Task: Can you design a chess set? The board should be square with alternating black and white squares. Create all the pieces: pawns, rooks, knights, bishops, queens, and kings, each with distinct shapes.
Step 4806:
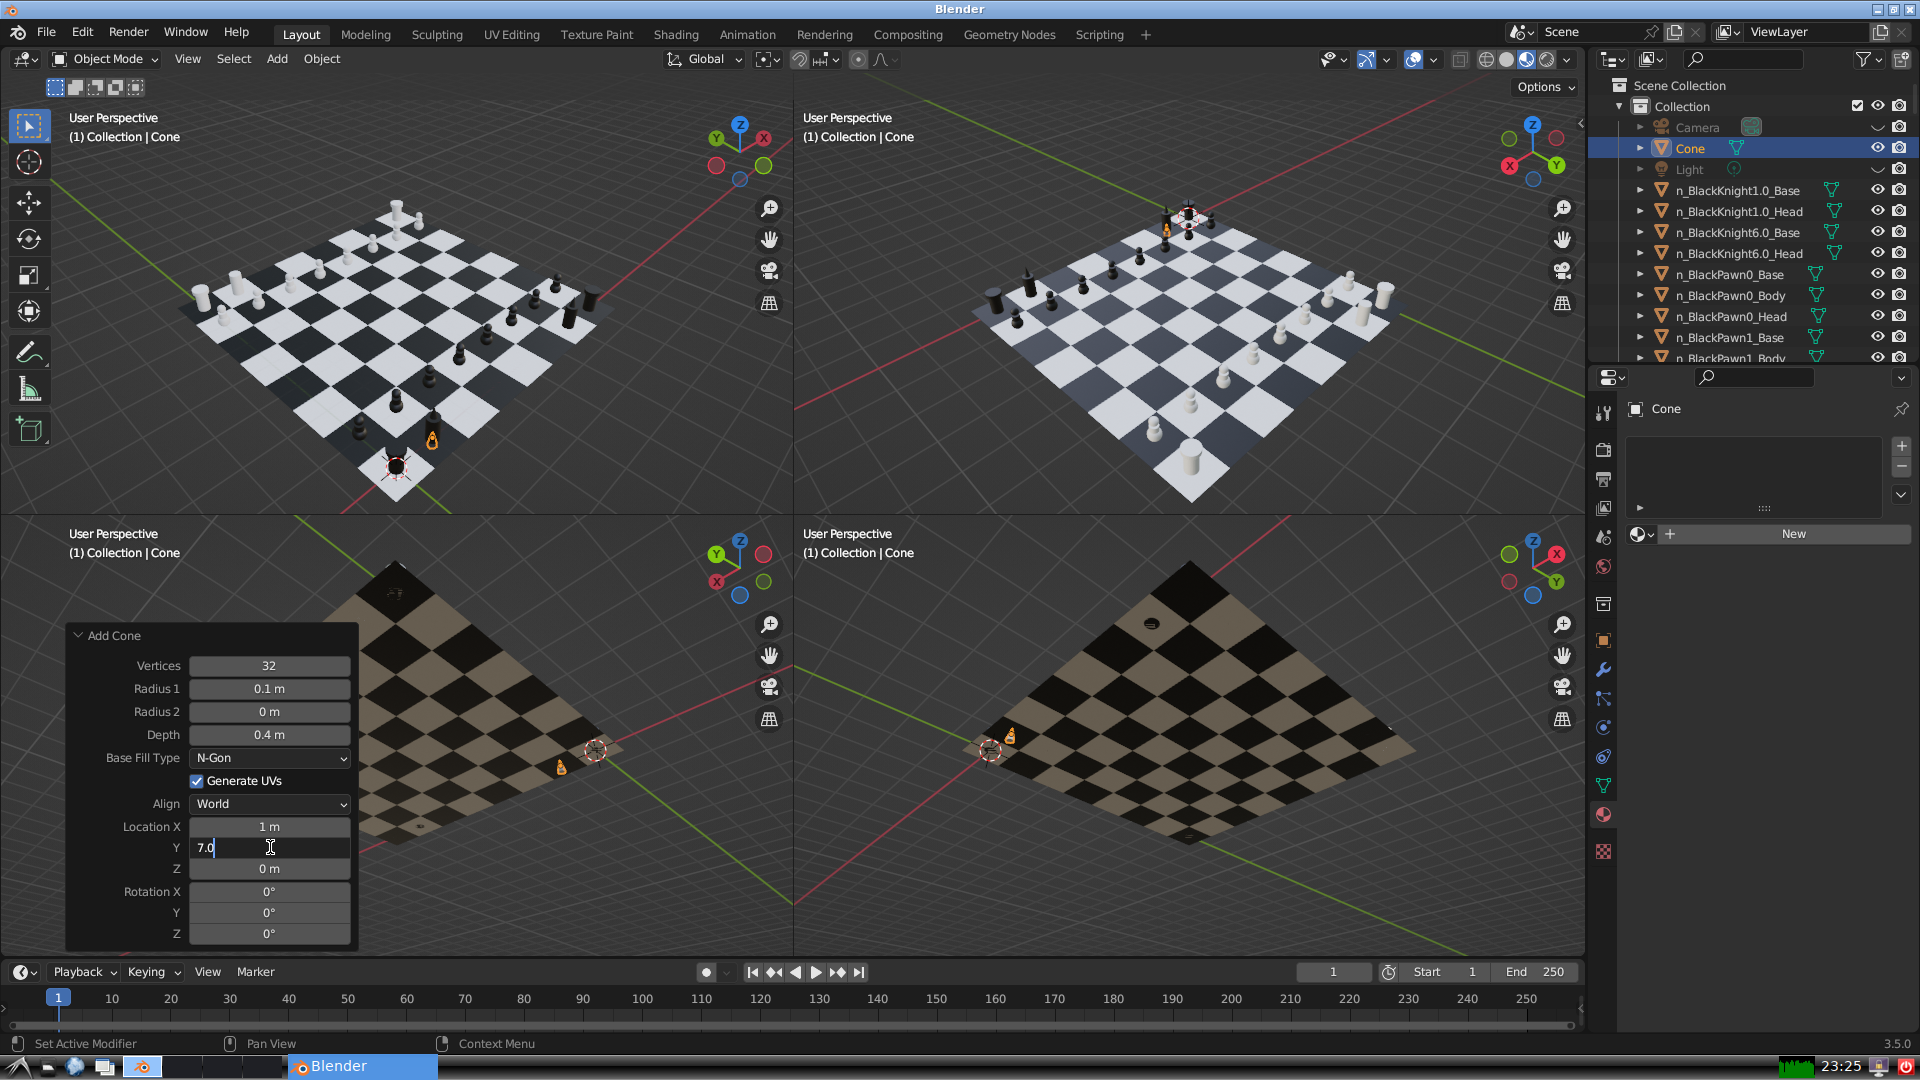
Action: {"key_press": ['Return']}